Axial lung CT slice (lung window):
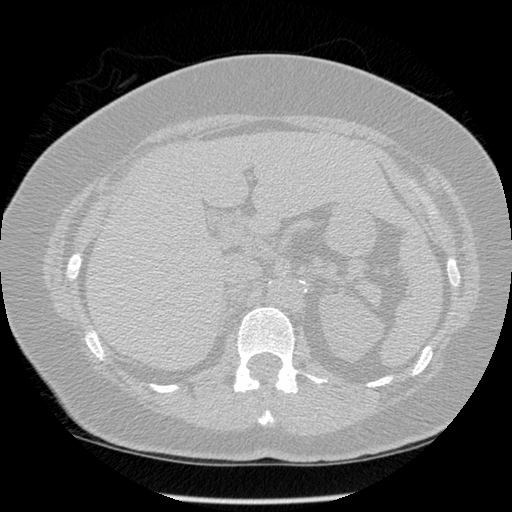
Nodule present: no